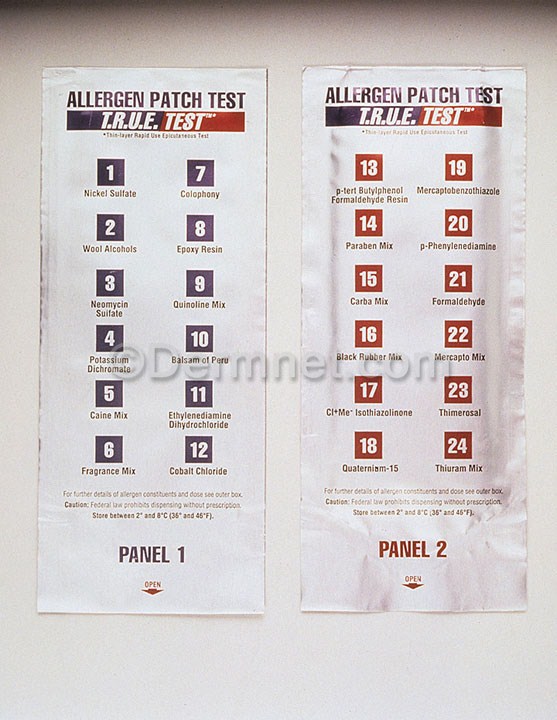
Disease: Poison Ivy Photos and other Contact Dermatitis